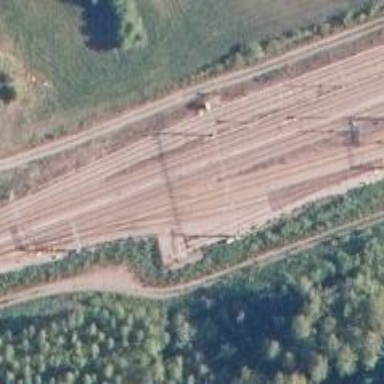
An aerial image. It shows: Railway track with continuous electrified contact lines.